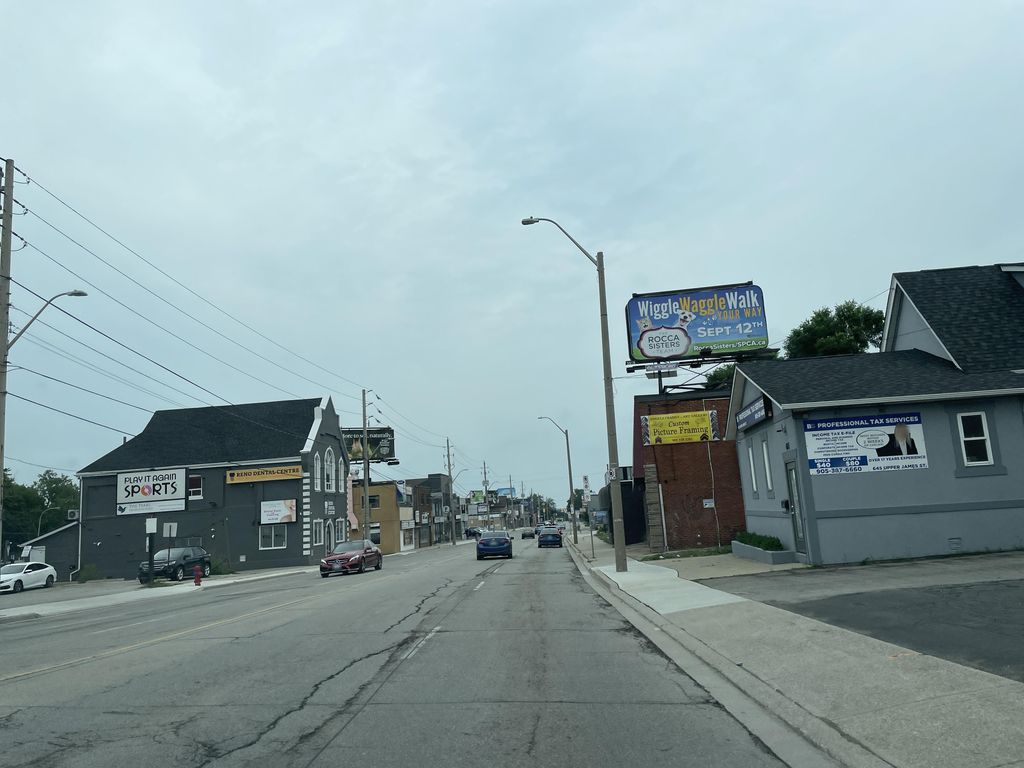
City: hamilton